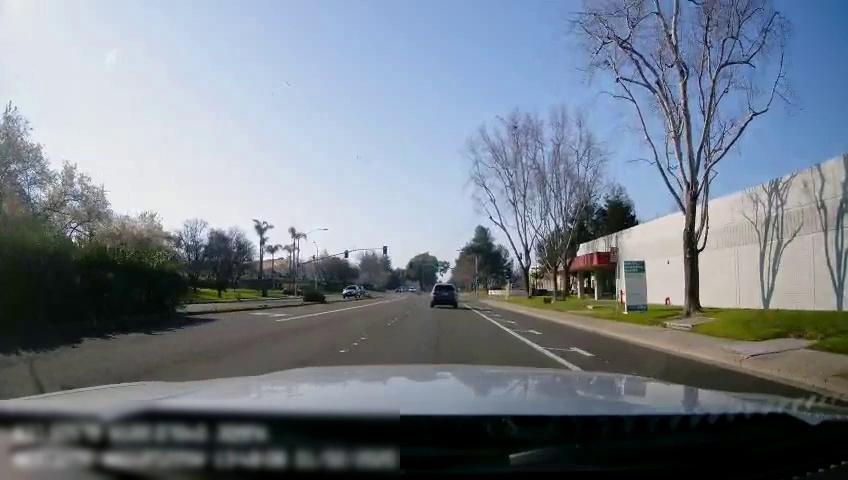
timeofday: Day
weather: Sunny
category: Drivable Space
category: Drivable Space
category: Vehicles | SUV
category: Vehicles | SUV
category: Lanes | Current Lane
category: Lanes | Current Lane
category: Lanes | Alternate Lane